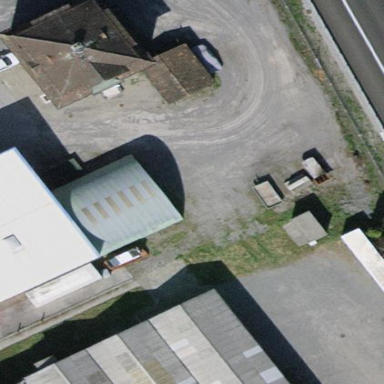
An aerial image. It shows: View of roof of building.